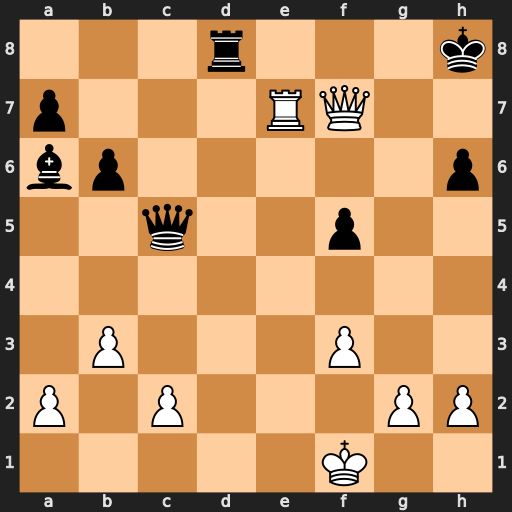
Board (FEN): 3r3k/p3RQ2/bp5p/2q2p2/8/1P3P2/P1P3PP/5K2
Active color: w
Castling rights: -
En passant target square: -
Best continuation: c4 Rd1+ Ke2 Qxe7+ Qxe7